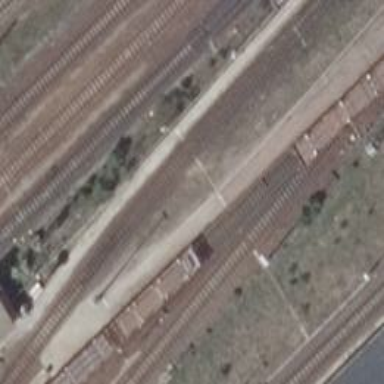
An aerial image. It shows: Rail yard with electrified contact lines for railway operations.